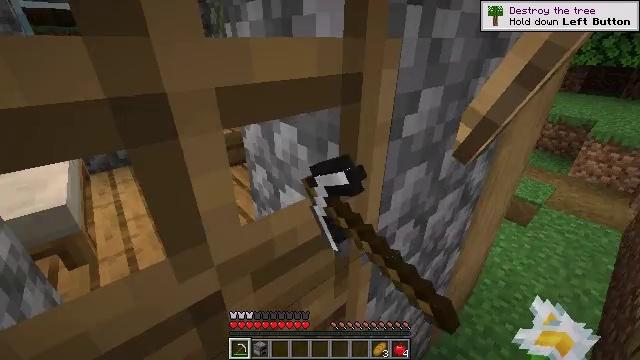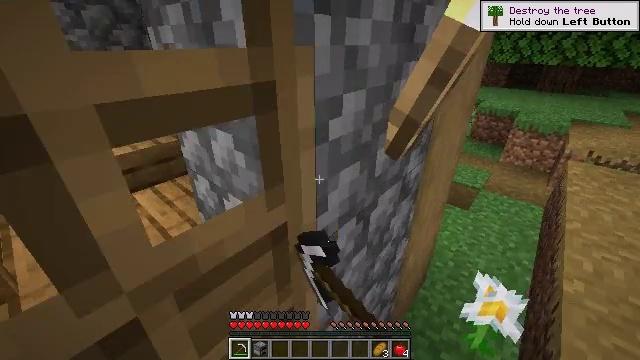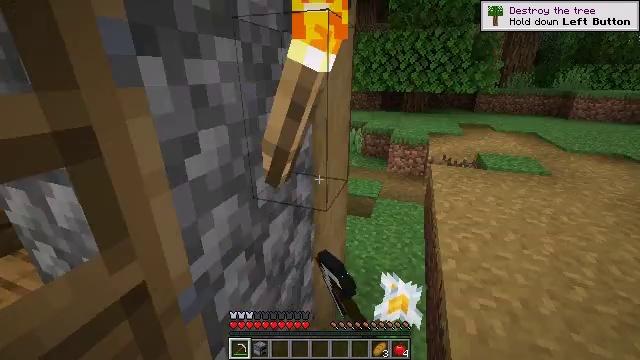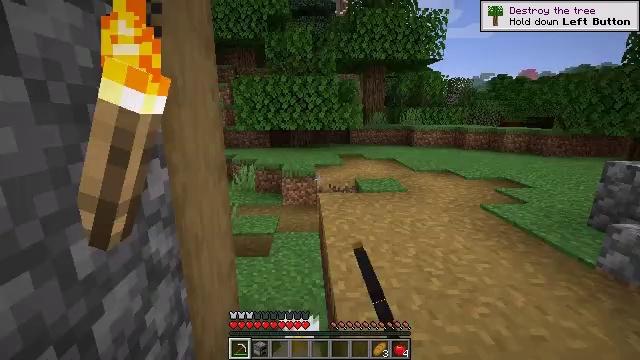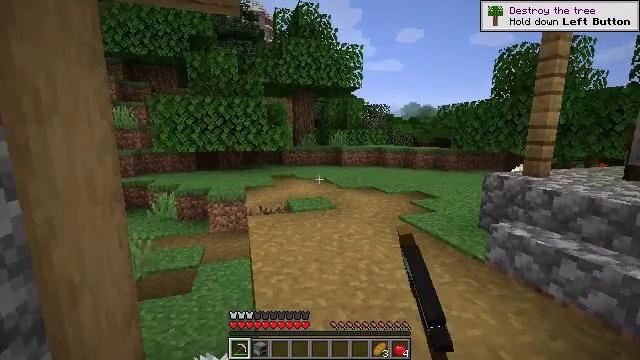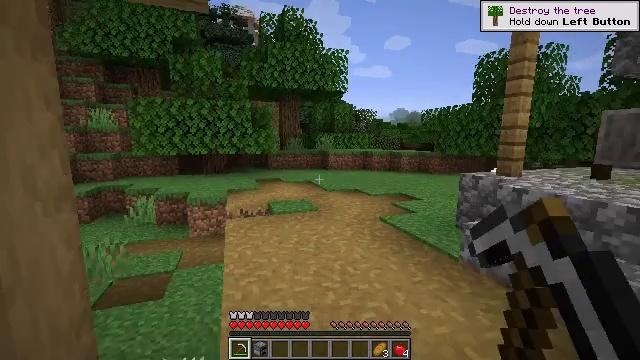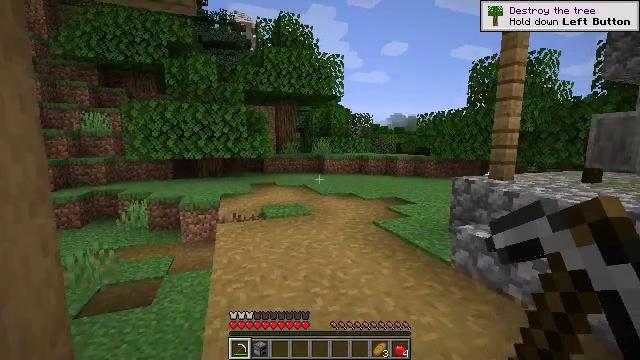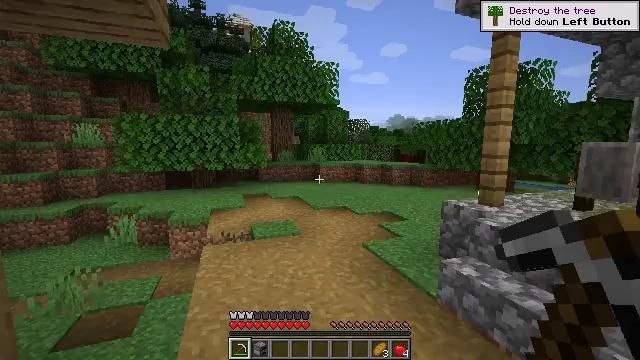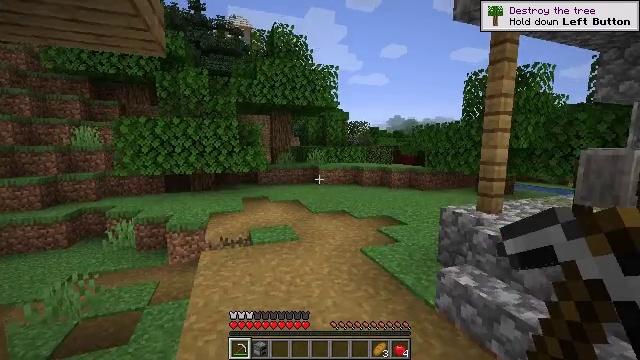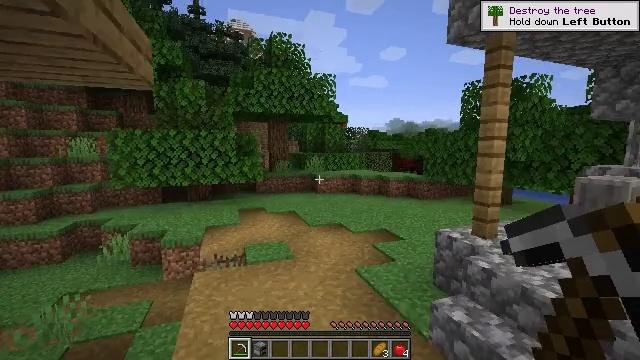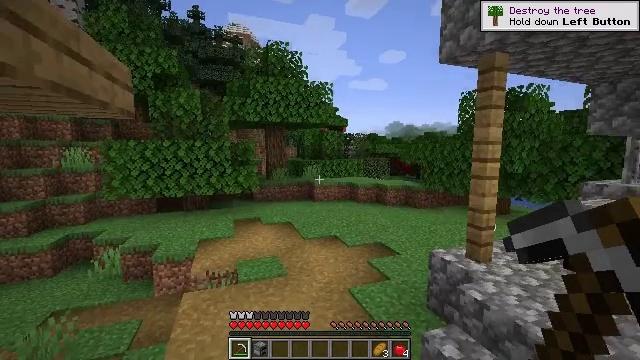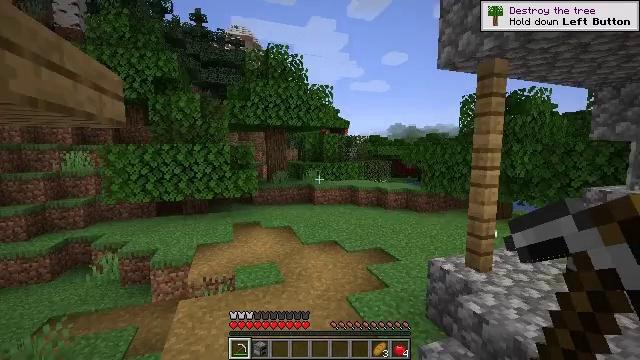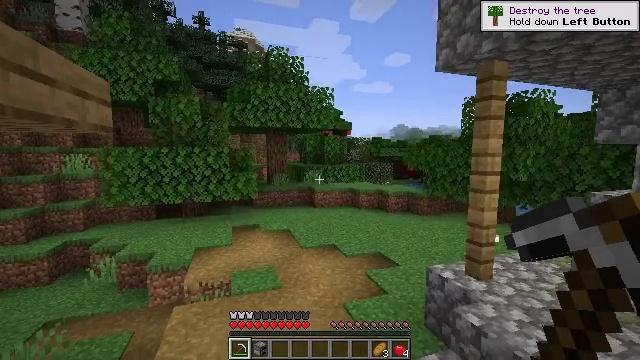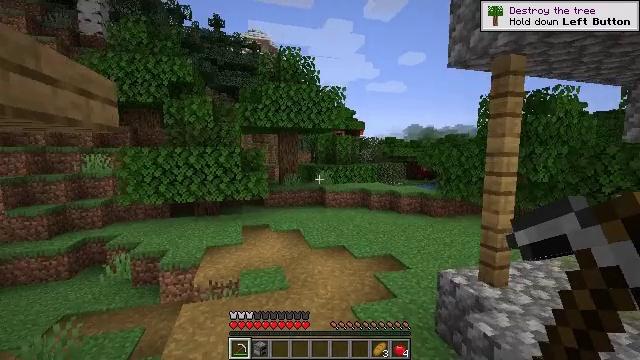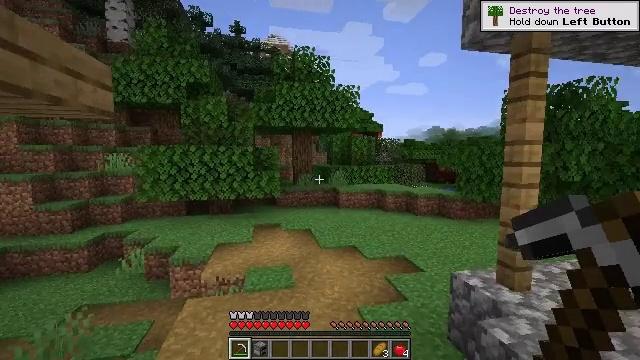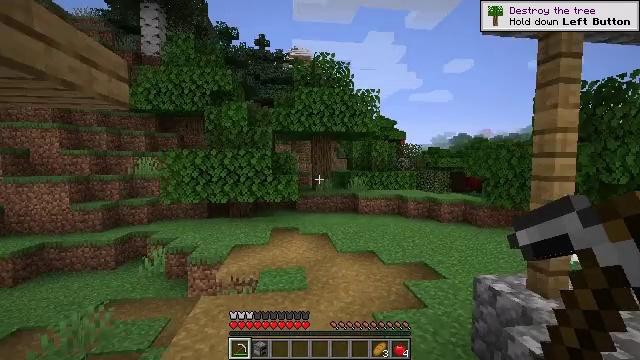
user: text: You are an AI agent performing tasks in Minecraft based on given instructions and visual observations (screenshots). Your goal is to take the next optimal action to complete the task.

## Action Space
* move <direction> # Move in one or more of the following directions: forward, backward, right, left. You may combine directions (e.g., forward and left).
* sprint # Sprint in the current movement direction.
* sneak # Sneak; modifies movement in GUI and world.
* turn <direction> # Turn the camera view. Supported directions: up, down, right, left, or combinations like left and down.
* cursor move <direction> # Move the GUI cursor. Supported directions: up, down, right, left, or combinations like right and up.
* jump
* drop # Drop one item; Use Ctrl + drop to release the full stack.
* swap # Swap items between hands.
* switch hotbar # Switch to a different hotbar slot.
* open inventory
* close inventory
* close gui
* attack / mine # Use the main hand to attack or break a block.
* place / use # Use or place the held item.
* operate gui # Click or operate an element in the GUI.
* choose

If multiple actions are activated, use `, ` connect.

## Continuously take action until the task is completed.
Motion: motion action
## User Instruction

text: Gather materials such as cobblestone.
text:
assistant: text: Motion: move right, turn right, use / place
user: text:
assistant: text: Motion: move right, turn right and up
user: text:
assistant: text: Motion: move right, turn right and up
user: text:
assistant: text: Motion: move right, turn right and up
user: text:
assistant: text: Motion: move right, turn right and up
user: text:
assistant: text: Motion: move forward and move right, turn up
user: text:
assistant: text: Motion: move forward and move right, jump
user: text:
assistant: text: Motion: move forward and move right, jump
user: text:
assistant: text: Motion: move forward and move right, jump
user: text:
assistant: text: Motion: move forward and move right, jump
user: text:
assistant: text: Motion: move forward and move right
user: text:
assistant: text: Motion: move forward and move right
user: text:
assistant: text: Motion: move forward and move right, turn left
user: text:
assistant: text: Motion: move forward and move right, turn left
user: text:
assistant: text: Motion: move forward and move right, turn left and up
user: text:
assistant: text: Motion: move forward and move right
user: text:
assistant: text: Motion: move forward and move right
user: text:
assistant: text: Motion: move forward and move right, turn left
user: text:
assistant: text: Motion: move forward and move right, turn left and up
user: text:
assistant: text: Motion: move right, turn left
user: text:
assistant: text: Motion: move right
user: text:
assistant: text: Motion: move right
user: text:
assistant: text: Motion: move right, turn left
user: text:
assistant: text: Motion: move right, turn left
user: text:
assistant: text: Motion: move right, turn left and up
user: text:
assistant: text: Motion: move right, turn left and up
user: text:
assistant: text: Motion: move right, turn left and up
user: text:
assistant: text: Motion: move right, turn left
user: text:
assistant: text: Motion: no_op
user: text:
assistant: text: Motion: no_op